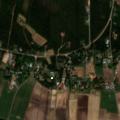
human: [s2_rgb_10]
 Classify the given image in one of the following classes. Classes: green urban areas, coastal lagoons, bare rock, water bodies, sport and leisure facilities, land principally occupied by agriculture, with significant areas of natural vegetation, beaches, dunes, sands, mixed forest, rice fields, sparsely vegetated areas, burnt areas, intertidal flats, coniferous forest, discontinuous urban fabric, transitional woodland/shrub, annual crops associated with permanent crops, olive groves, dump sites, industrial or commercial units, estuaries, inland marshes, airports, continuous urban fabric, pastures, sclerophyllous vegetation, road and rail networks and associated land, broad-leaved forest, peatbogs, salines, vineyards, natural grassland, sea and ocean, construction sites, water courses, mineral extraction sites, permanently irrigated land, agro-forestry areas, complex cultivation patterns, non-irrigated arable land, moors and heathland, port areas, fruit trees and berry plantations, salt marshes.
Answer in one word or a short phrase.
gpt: discontinuous urban fabric, non-irrigated arable land, coniferous forest